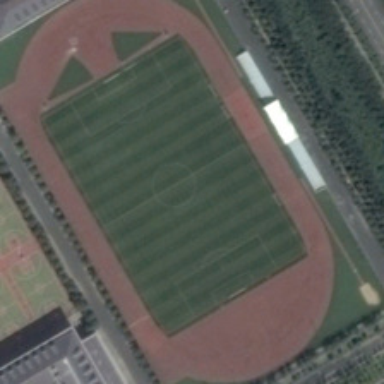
Many green trees and several basketball fields are near a playground .